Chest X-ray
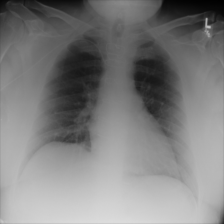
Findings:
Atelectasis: negative
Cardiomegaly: negative
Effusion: negative
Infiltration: negative
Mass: negative
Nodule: negative
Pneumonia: negative
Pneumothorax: negative
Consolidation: negative
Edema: negative
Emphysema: negative
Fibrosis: negative
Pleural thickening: negative
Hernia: negative